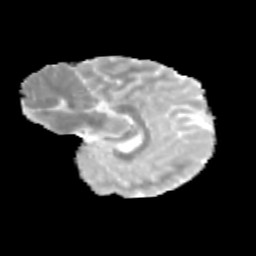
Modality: MD
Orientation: sagittal
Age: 11
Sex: female
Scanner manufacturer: siemens
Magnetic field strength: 3 T
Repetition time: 3.8 s
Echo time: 0.07 s